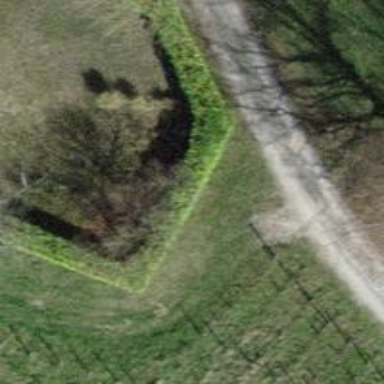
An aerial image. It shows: Hedge barrier.